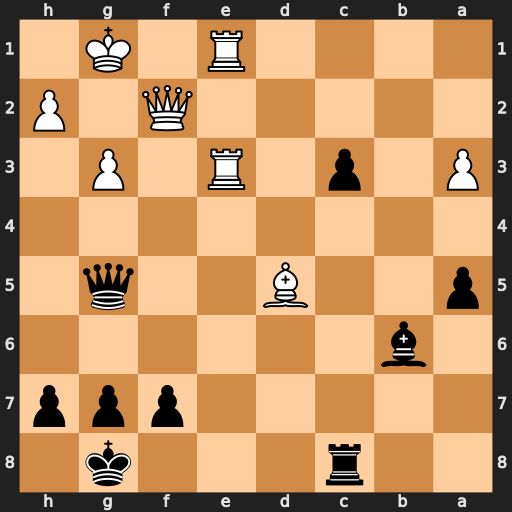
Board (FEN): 2r3k1/5ppp/1b6/p2B2q1/8/P1p1R1P1/5Q1P/4R1K1
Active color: b
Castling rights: -
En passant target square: -
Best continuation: Bxe3 Bxf7+ Kh8 Rxe3 c2